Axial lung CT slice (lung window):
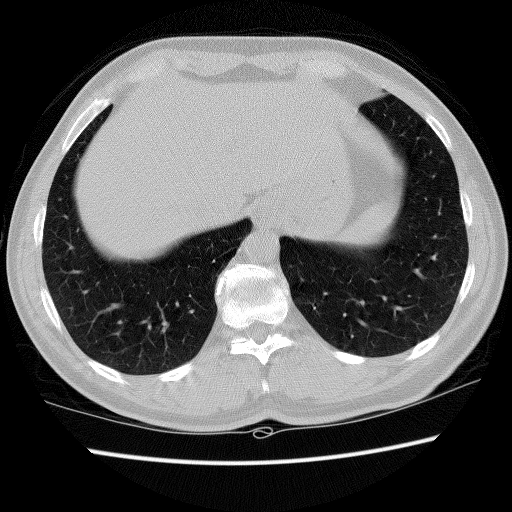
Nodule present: no